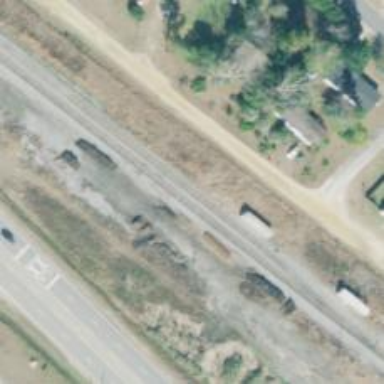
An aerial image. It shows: Railway siding with rails.